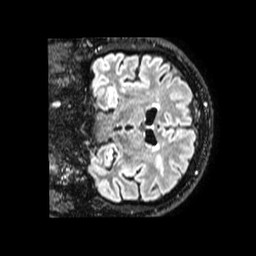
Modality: FLAIR
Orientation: coronal
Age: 58
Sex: male
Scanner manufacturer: philips
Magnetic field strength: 1.5 T
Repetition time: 4.8 s
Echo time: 0.3364 s